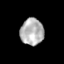
Tissue: skin
Cell type: T cells
Senescence score: 0.2551
Nuclear area (px): 608
Mean DAPI intensity: 179.023